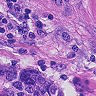
Metastatic tissue present: yes